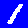
Digit: 1